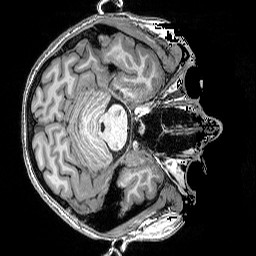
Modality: T1w
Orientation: axial
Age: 20
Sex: female
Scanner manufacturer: siemens
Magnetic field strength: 3 T
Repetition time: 2.5 s
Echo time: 0.00343 s